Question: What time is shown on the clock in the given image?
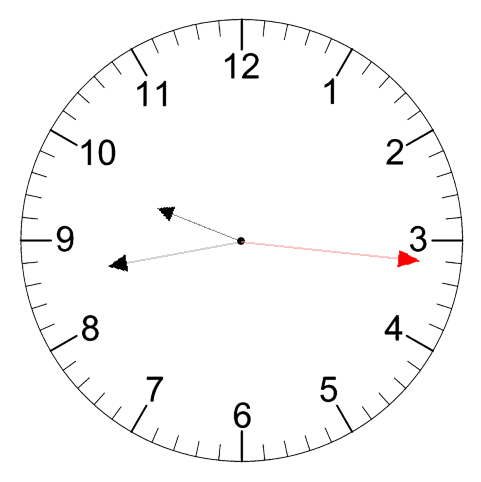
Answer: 09:43:16